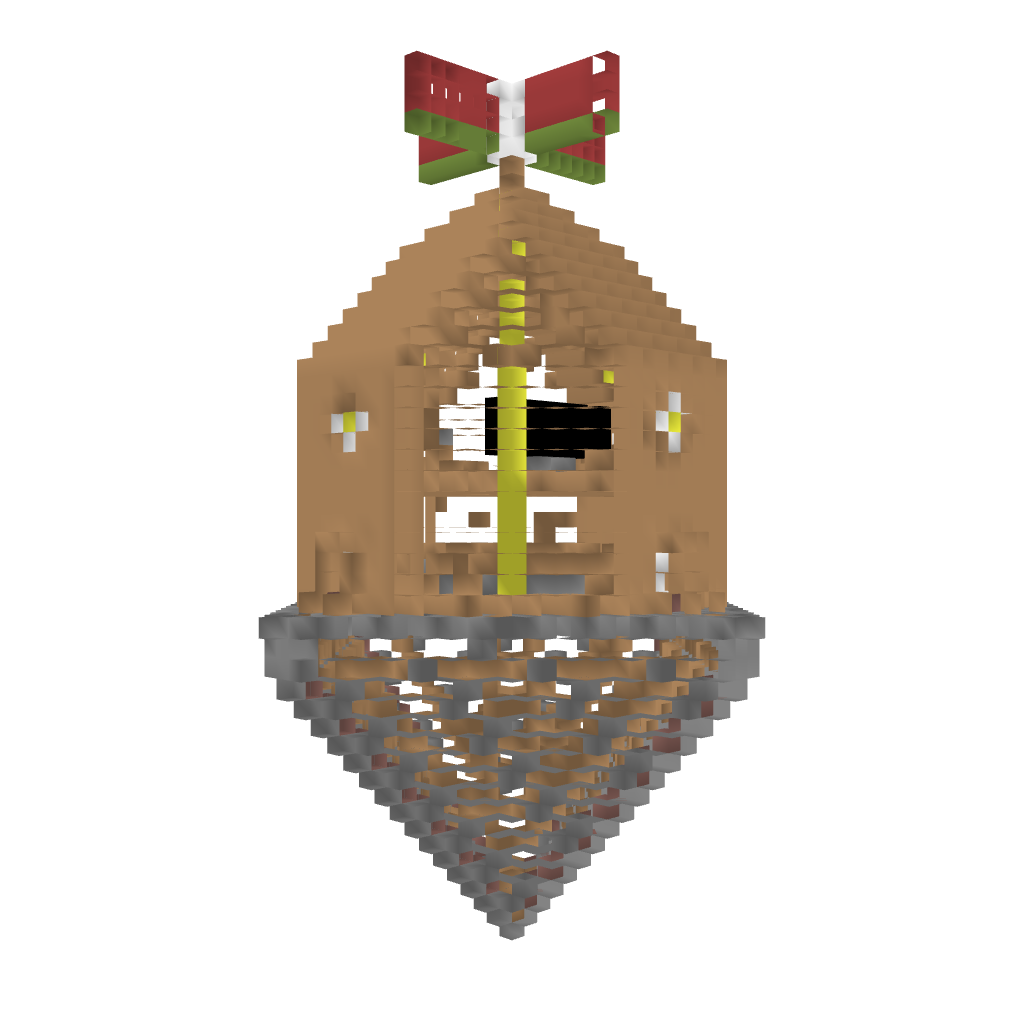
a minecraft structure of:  high quality sky island house with a propeller on top